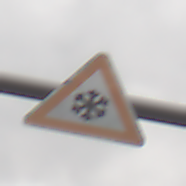
Verkehrszeichen: SchneeOderEisglaette
Umgebung: Outdoor, Nature
Tageszeit: MorningAfternoon
Wetter: Overcast
Licht: Natural
Jahreszeit: NotSpecified
Kontrast: LowContrast